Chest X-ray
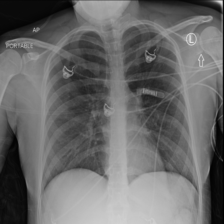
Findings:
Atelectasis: negative
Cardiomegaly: negative
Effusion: negative
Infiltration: negative
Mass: negative
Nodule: negative
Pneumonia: negative
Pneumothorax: negative
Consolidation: negative
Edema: negative
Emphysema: negative
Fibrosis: negative
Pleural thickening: negative
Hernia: negative